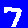
Digit: 7